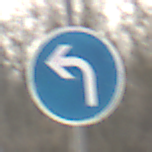
Verkehrszeichen: VorgeschriebeneFahrtrichtungLinks
Umgebung: Outdoor, Nature
Tageszeit: MorningAfternoon
Wetter: PartlyCloudy
Licht: Natural
Jahreszeit: Winter
Kontrast: MediumContrast